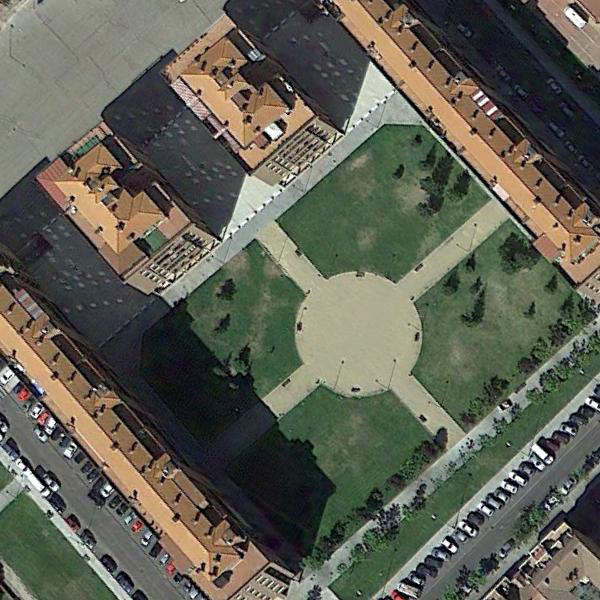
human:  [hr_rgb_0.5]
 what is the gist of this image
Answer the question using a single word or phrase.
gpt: square